Aerial crown-view tile of a tropical tree (Barro Colorado Island, Panama), acquired 20250217:
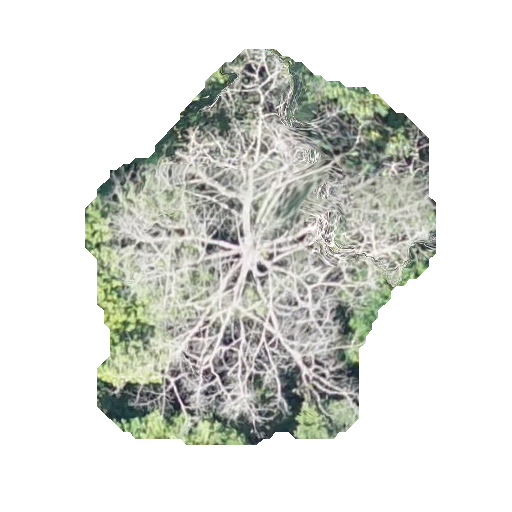
Species: Quararibea asterolepis
GBIF accepted scientific name: Quararibea asterolepis
Crown area: 148.653 m²